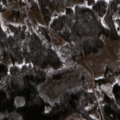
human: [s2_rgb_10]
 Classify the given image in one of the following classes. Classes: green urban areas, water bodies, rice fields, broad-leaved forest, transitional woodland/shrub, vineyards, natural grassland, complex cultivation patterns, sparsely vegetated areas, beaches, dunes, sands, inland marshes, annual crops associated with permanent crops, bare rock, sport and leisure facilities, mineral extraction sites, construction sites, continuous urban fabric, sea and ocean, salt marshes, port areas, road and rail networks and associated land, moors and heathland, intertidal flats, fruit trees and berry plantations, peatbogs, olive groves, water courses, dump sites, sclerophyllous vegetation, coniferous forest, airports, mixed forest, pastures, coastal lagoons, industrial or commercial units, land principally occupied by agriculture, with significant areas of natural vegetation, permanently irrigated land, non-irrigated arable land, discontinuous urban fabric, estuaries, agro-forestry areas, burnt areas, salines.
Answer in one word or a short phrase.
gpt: pastures, land principally occupied by agriculture, with significant areas of natural vegetation, broad-leaved forest, mixed forest